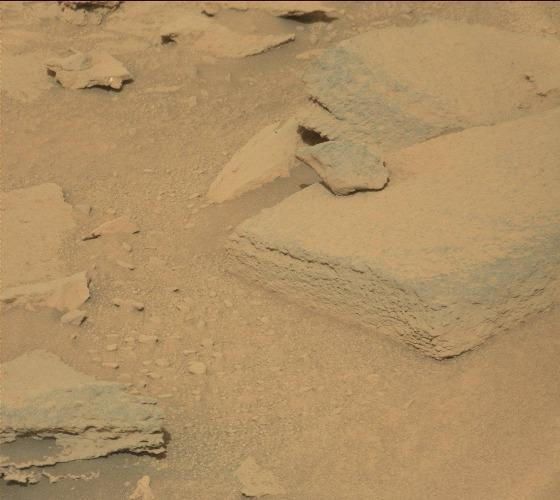
Terrain classes present: Bedrock, Gravel / Sand / Soil, Rock, Shadow